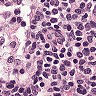
Metastatic tissue present: no